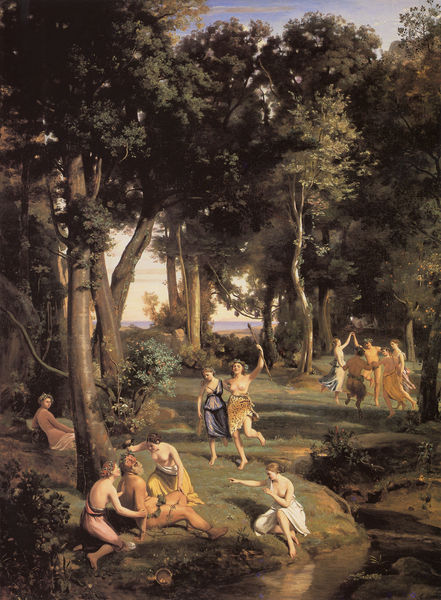
Titel: Silène
Künstler: Jean Baptiste Camille Corot
Standort: Minneapolis (Minnesota)
Institution: The Minneapolis Institute of Arts
Schlagwörter: akt, baum, blau, blätter, dunkel, felsen, gemälde, gott, himmel, laub, lendenschurz, mann, meer, nackt, schatten, wasser, weiß, wolken, akte, baden, baumstämme, bäume, fluss, frauen, gelb, grün, landschaft, menschen, mädchen, ocker, see, sitzen, teich, braun, brust, busen, frau, holz, kleid, kleider, licht, männer, orange, schwarz, gras, park, rasen, rot, tuch, weg, wiese, wolke, beige, fest, rock, tanz, alt, bart, arm, arme, geschichte, mensch, stein, steine, ast, bach, baumstamm, feld, ferne, horizont, spiegelung, stamm, büsche, sonne, sträucher, klassizismus, paar, gesang, musik, tanzen, tal, wald, kinder, weiher, ranken, fell, himmelblau, brüste, hintern, liegen, alter mann, laufen, idylle, picknick, rast, figuren, böschung, beobachter, stämme, grazien, freizeit, widerschein, festhalten, muse, halbnackt, nackte, liegend, zeigen, entblößt, baumkronen, freude, grun, waldrand, spiel, antike, greis, lichtung, gefangen, rennen, lorbeer, mythologie, jagd, efeu, blauer himmel, buschwerk, springen, satyr, lust, nymphe, rinde, musen, nymphen, erhoben, griechenland, hain, fröhlich, wal, arkadien, berühren, odysseus, reigen, verstecken, toben, genuss, nackter mann, bacchanal, verteilt, erwachsene, grazil, spass, anfassen, arcadien, lustspiel, ringelreihen, taufen, tigerfell, tollen, vegnügen, dyonisos, befreiung, nackte frauen, arkadia, narration, goldene zeit, waldrabnd, bacchantinen, waldidyll